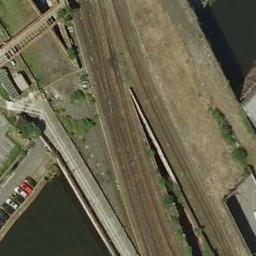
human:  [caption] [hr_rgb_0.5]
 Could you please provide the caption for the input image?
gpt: The railway is next to the grass and bare land .

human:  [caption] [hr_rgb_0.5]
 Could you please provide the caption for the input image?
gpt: These railways have no trains on the railways and a road and a river is under the railways .

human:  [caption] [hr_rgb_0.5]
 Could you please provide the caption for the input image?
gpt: There are many cars beside the railway .

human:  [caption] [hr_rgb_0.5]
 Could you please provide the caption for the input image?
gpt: There are several rows of buildings on one side of the railway .

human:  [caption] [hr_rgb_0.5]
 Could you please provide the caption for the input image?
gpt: There are two lakes beside the railway .